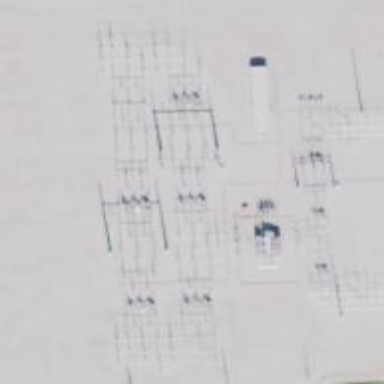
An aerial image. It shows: Switch used for power control.